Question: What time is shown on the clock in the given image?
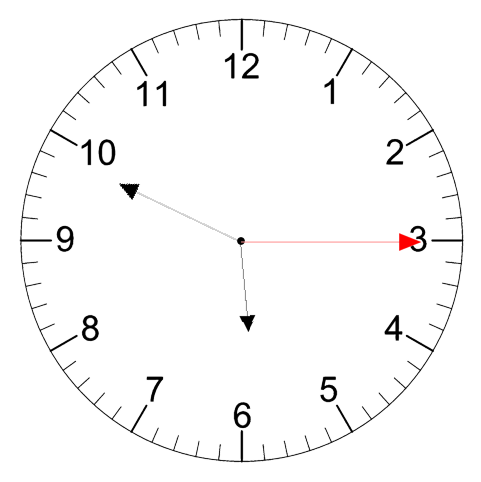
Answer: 05:49:15